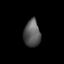
Tissue: lung
Cell type: T cells
Senescence score: 0.164
Nuclear area (px): 441
Mean DAPI intensity: 88.39